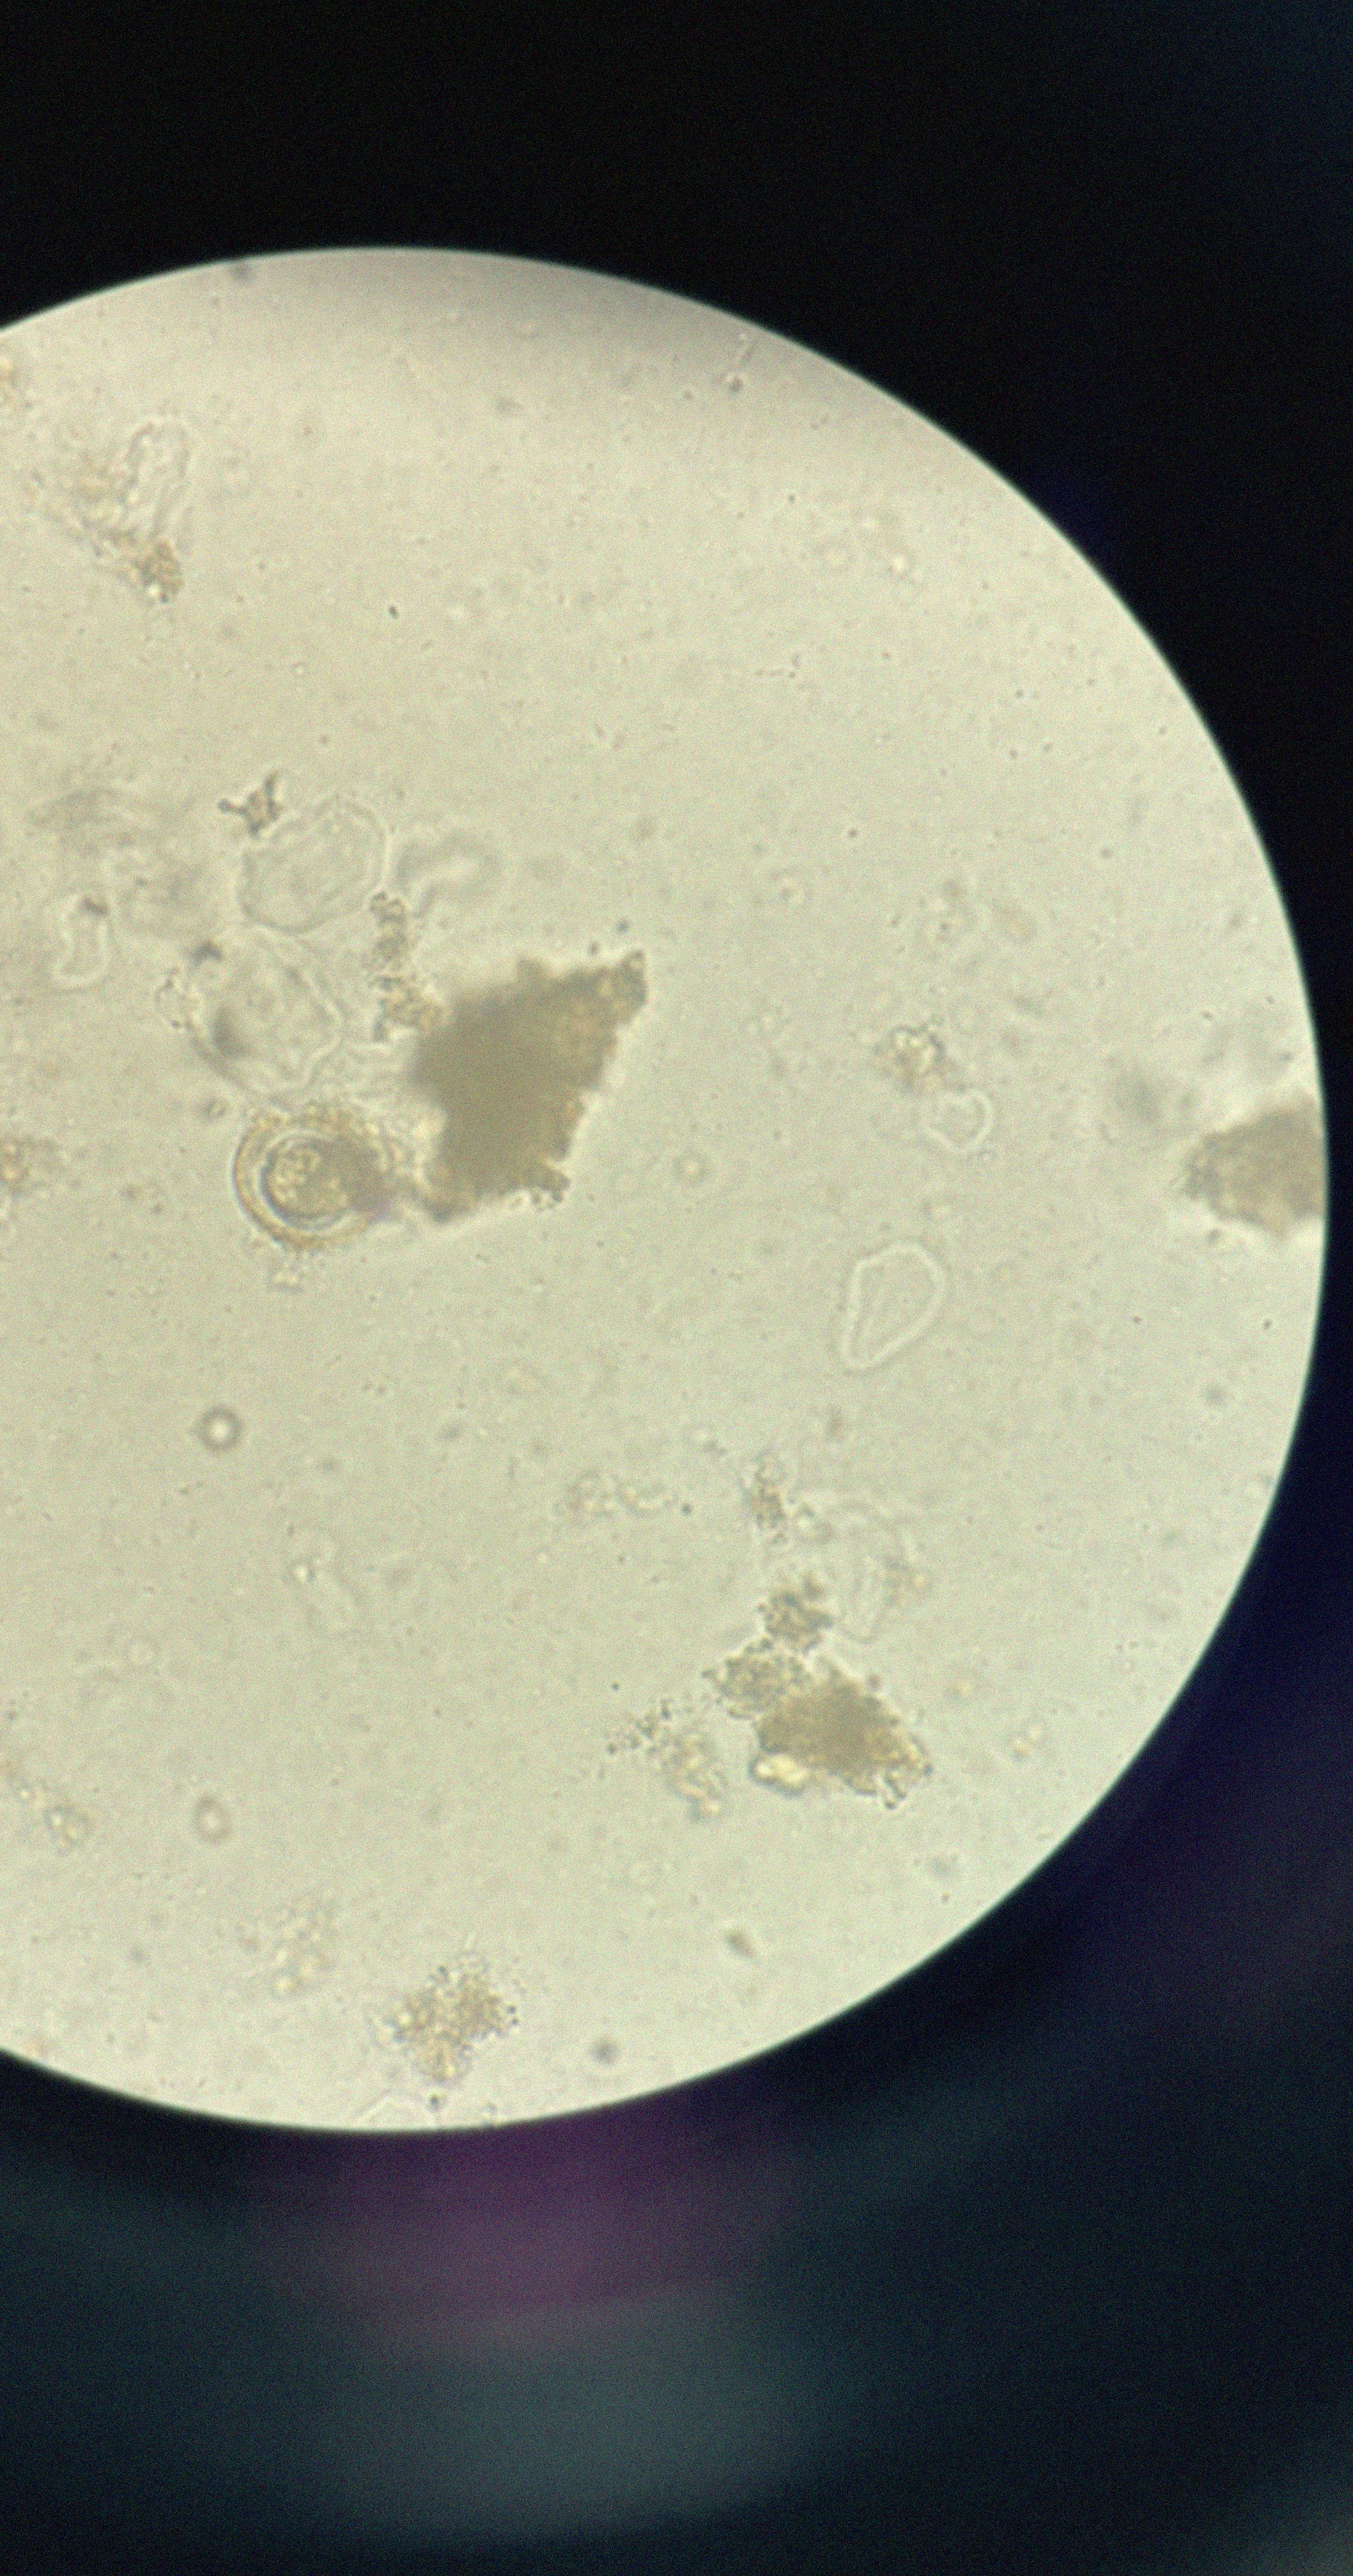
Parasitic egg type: Hymenolepis nana